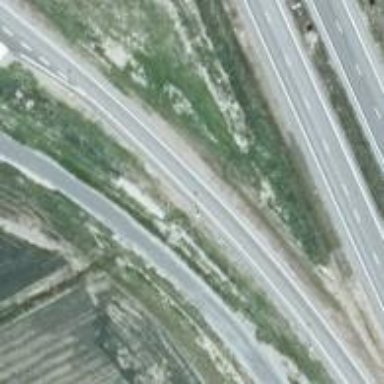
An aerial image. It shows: Tertiary motorway link with functional classification.